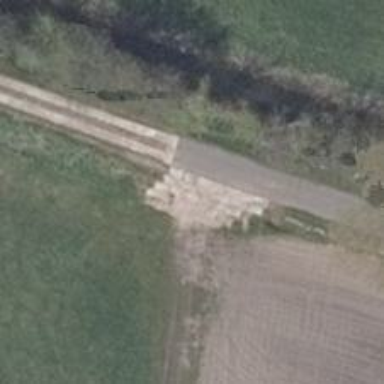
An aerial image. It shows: Asphalt track with grade1 tracktype.